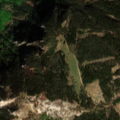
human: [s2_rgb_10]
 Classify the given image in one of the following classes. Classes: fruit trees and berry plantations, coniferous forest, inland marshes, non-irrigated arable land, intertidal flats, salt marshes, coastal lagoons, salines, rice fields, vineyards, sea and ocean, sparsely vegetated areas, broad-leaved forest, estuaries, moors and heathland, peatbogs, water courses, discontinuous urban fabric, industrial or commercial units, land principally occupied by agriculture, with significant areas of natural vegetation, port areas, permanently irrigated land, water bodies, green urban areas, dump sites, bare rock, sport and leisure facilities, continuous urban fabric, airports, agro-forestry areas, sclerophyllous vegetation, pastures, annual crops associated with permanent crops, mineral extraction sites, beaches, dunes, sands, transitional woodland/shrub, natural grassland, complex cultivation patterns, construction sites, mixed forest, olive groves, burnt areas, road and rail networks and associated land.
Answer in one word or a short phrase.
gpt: coniferous forest, mixed forest, sparsely vegetated areas